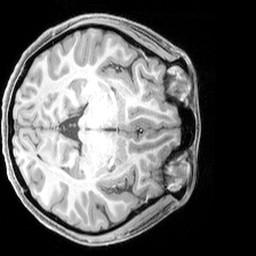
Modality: T1w
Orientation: axial
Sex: female
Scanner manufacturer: siemens
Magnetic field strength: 3 T
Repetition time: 2.3 s
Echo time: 0.00226 s